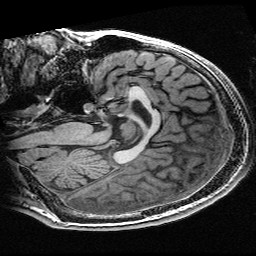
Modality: T1w
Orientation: sagittal
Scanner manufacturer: ge
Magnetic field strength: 3 T
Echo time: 0.00318 s